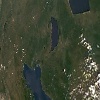
Label: land